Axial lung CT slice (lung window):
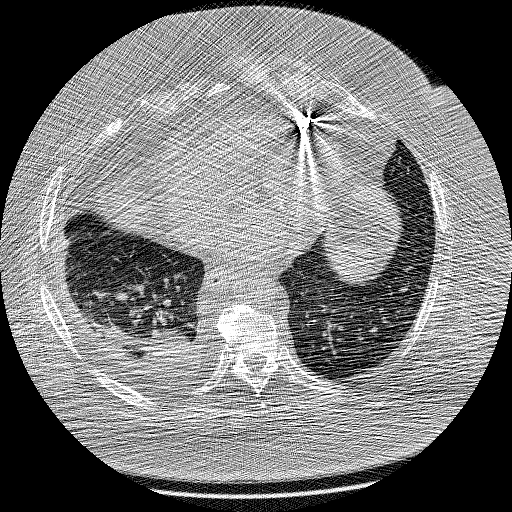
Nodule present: no